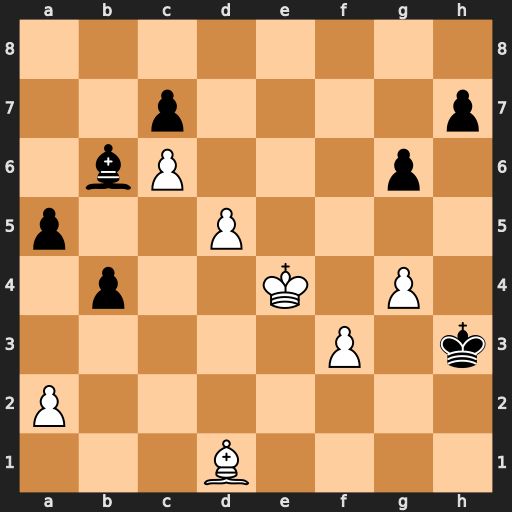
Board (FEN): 8/2p4p/1bP3p1/p2P4/1p2K1P1/5P1k/P7/3B4
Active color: w
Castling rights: -
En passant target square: -
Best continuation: d6 cxd6 f4 Kh4 Kd5 a4 f5